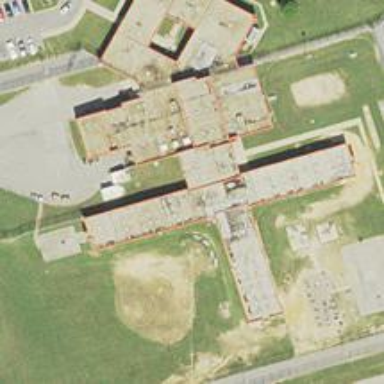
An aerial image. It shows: Prison building.